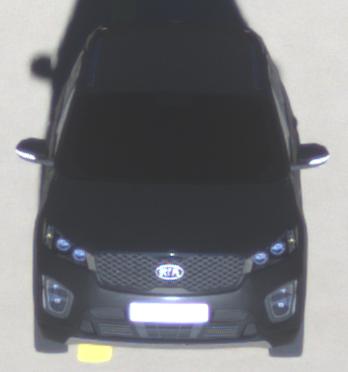
Make: KIA
Model: Sorento 2.2 CRDi
Detailed model: Sorento (UM)
Model produced from: 2015/03
Model produced until: 2017/10
Doors: 5
Color: black
Road condition: dry road
Daytime: sunrise or sunset
Contrast: high contrast